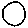
Label: moon